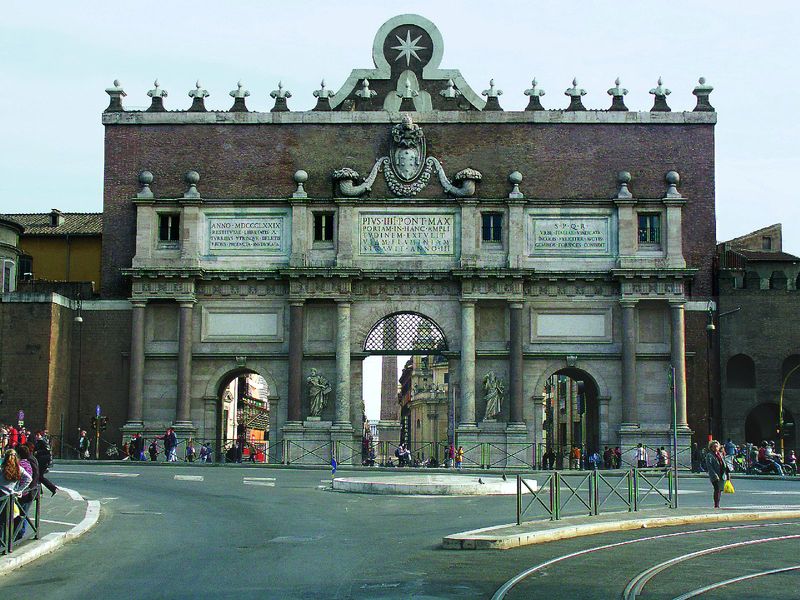
Titel: Porta del Popolo in Rom
Künstler: Nanni di Baccio
Standort: Rom, Porta del Popolo (EU - I - Latium)
Schlagwörter: himmel, menschen, stadt, fenster, marmor, strasse, säule, säulen, gebäude, haus, muster, wand, architektur, stein, girlande, skulptur, statue, schrift, bogen, italien, giebel, mauer, platz, figuren, inschrift, tor, foto, bögen, medaillon, stern, torbogen, kreuzung, rom, girlanden, stadttor, gesims, skulpturen, schienen, kreisel, uffizien, triumphbogenmotiv, anonym, fuguren